Question: I have an 'enum' :
'''
public enum Flags {
COMMAND_MSG = 1,
COMMAND_FILE = 2,
COMMAND_ACTION = 4,
}
'''
Now , suppose I set multiple values like :
'''
Flags g = Flags.COMMAND_ACTION |Flags.COMMAND_MSG;
'''
So I have an int with value '5'.
Now , from that '5' I want to see that it's a combination of : 'Flags.COMMAND_ACTION |Flags.COMMAND_MSG;'
'[Flags]' generated.
What have I tried :
'''
public string Show (Flags item)
{
var s="";
string.Join(",", Enum.GetValues(typeof(Flags))
.Cast<Flags>()
.Select(f=>(f & item) >0 ?f.ToString() :"") //check if bit is set
.Where(f=>!string.IsNullOrWhiteSpace(f))); //remove empty
return s;
}
'''
So 'Show(5);' does display : 'COMMAND_MSG,COMMAND_ACTION'
I wanted to convert it to a generic extension method :
'''
public static string ToFlags<T>(this int val, T FlagType) where T : ??
{
return string.Join(",", Enum.GetValues(typeof(T))
.Cast<T>()
.Select(enumEntry => (enumEntry & val) > 0 ? enumEntry.ToString() : "")
.Where(f => !string.IsNullOrWhiteSpace(f)));
}
'''
But there's an error because :

Which generic constraint should I apply in order for this to work ?
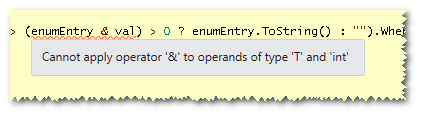
Answer: There is no appropriate generic type constraint for this situation. You can apply bitwise operations to 'int's, so convert the enum value to int. 'T' cannot be cast to 'int' directly; however, you can make the detour over 'object'.
'''
public static string ToFlags<T>(this T val)
where T : struct
{
return string.Join(",", Enum.GetValues(typeof(T))
.Cast<T>()
.Select(enumEntry => ((int)(object)enumEntry & (int)(object)val) > 0
? enumEntry.ToString() : "")
.Where(f => !string.IsNullOrWhiteSpace(f)));
}
'''
Note: There is a similar situation with numbers. You can't say 'where T : number' and apply numeric operators on values of type T.
Also you can make 'val' a 'T' and you don't have to pass the type of 'T' as method argument. You are passing it as generic type argument already. This is sufficient. The compiler is also smart enough to infer 'T', so you don't have to specify it when calling the method.
'''
// Test
Flags item = Flags.COMMAND_ACTION | Flags.COMMAND_MSG;
Console.WriteLine(item.ToFlags());
'''
You can specify 'struct' as generic type constraint, as 'struct' stands for value types. It is not perfect, but better than no constraint at all.